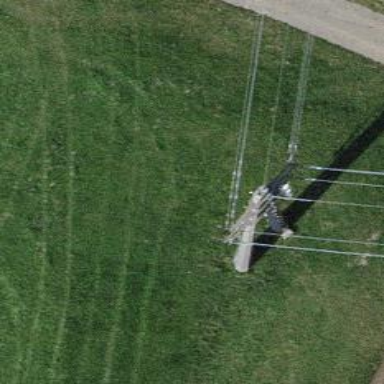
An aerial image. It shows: Power line in the image.